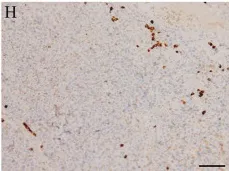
Histopathological features of the plasmablastic lymphoma (PBL) patient. The malignant cells did not express CD20 (scale bar, 100 mum).
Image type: pathology (immunostaining)